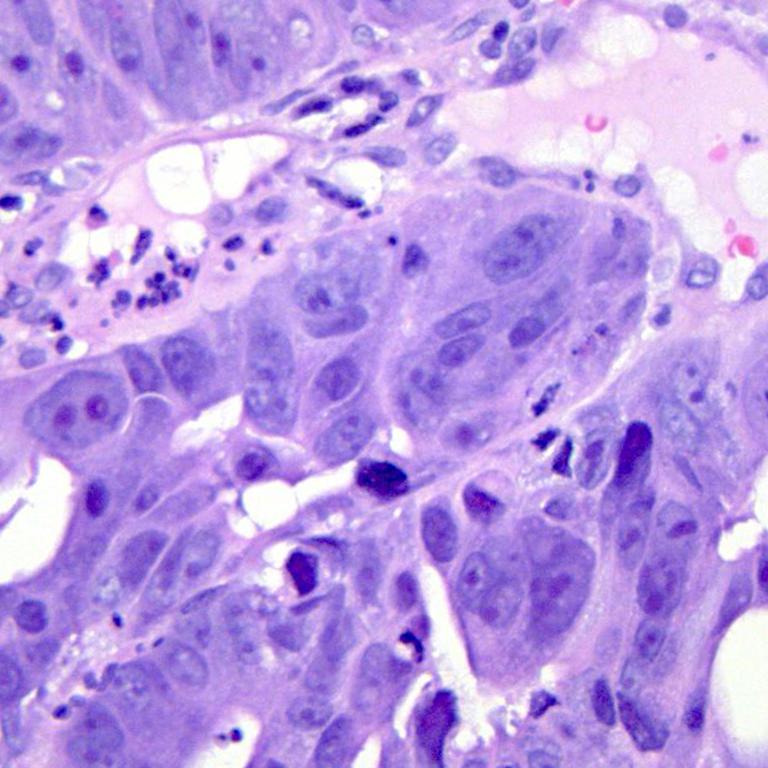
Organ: colon
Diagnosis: adenocarcinomas